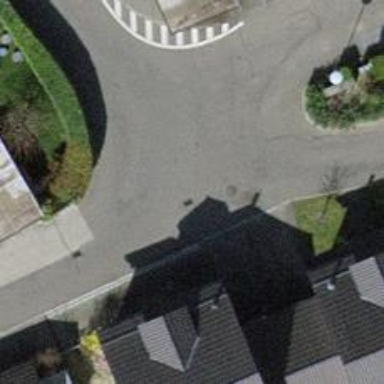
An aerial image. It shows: Living street.